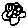
Label: flower